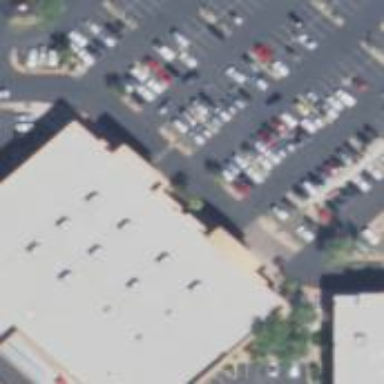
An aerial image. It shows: Department store building.